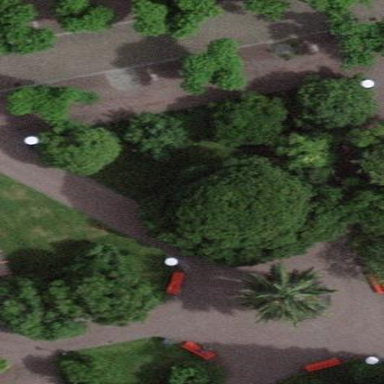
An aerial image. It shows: Lovely park for leisure and relaxation.